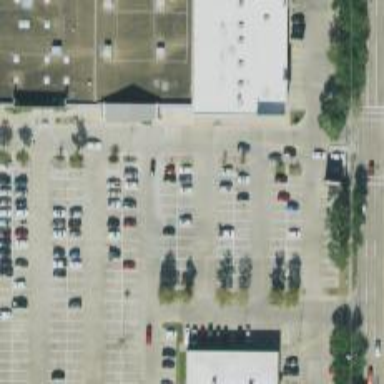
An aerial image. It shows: Parking space is available.